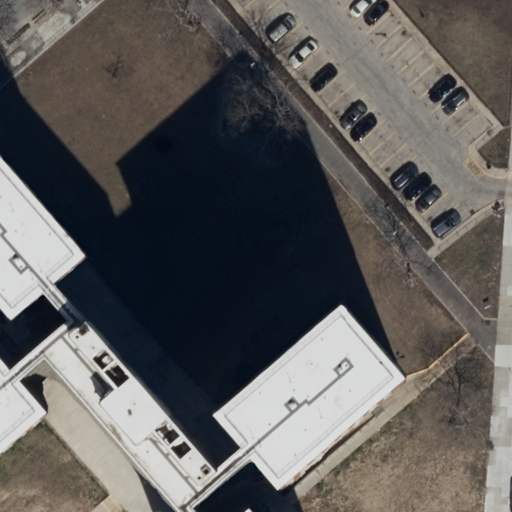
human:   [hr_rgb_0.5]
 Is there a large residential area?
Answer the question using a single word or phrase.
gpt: no

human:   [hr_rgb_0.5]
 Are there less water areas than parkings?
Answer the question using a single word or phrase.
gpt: yes

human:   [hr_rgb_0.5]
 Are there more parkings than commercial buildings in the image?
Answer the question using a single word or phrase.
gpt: yes

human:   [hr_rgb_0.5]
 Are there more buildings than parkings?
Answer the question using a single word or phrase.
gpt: no

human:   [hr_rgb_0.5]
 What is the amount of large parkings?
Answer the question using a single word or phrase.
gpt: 1

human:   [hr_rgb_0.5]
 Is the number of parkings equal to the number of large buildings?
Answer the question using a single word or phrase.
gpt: yes

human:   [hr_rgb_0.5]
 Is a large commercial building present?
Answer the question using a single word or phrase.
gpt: no

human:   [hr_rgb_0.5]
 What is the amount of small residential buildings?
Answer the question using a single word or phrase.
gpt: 0

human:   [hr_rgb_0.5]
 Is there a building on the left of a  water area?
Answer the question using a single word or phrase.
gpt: no

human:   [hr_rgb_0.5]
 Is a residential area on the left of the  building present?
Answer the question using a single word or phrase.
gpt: no

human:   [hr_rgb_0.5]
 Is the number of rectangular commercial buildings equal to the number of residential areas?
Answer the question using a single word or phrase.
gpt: no

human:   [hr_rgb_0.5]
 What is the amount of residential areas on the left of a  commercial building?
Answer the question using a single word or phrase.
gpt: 0

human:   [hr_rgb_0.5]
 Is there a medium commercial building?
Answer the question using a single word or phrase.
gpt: no

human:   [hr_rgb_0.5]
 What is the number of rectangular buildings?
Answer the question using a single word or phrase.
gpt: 0

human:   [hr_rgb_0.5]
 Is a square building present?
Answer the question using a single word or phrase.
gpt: no

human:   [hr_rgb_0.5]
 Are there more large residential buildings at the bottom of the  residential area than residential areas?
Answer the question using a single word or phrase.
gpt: no

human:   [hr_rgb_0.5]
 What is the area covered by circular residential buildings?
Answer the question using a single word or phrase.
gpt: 0m2

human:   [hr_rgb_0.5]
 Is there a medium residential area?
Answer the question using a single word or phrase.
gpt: yes

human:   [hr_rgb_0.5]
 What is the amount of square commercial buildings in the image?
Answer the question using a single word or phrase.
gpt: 0

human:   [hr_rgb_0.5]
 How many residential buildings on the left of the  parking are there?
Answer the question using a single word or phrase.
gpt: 0

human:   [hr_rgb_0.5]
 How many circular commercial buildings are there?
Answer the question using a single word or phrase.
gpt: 0

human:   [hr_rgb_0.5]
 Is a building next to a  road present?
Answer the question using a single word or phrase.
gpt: yes

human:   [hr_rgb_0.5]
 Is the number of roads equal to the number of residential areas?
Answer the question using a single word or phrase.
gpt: no

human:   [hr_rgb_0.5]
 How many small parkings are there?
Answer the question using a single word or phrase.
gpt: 0

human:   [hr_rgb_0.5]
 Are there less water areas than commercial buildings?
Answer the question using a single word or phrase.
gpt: no

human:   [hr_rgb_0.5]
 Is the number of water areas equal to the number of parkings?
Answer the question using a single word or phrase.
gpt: no

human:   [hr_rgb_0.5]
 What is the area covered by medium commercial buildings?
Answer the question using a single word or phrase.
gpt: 0m2

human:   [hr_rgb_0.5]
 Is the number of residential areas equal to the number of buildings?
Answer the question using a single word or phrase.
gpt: yes

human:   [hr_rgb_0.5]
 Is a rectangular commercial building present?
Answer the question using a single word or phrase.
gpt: no

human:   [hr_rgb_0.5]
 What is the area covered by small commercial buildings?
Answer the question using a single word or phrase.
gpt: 0m2

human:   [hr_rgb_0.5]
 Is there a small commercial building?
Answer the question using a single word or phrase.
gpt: no

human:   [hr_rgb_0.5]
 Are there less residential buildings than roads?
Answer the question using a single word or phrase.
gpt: yes

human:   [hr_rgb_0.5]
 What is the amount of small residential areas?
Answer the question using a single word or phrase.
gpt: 0

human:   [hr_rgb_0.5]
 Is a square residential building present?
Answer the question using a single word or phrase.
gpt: no

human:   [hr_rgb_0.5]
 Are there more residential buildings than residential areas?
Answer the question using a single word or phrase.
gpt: no

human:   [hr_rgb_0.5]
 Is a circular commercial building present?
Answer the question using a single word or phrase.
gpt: no